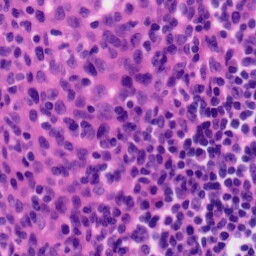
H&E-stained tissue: Tonsil